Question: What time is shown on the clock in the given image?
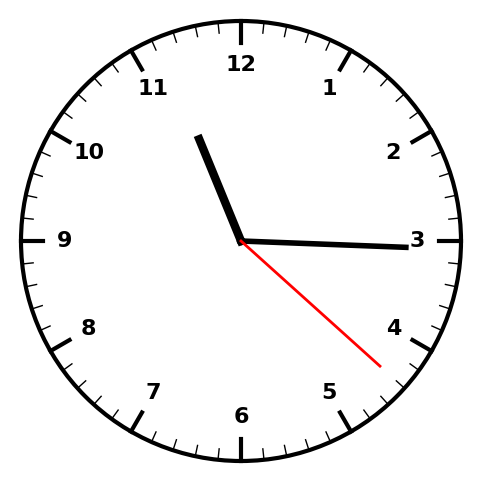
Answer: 11:15:22